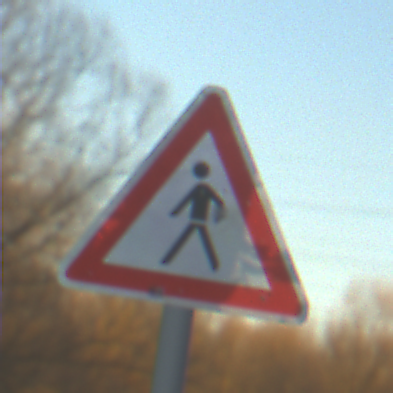
Verkehrszeichen: FussgaengerRechts
Umgebung: Outdoor, Nature
Tageszeit: SunriseSunset
Wetter: Clear
Licht: Natural
Jahreszeit: Winter
Kontrast: LowContrast